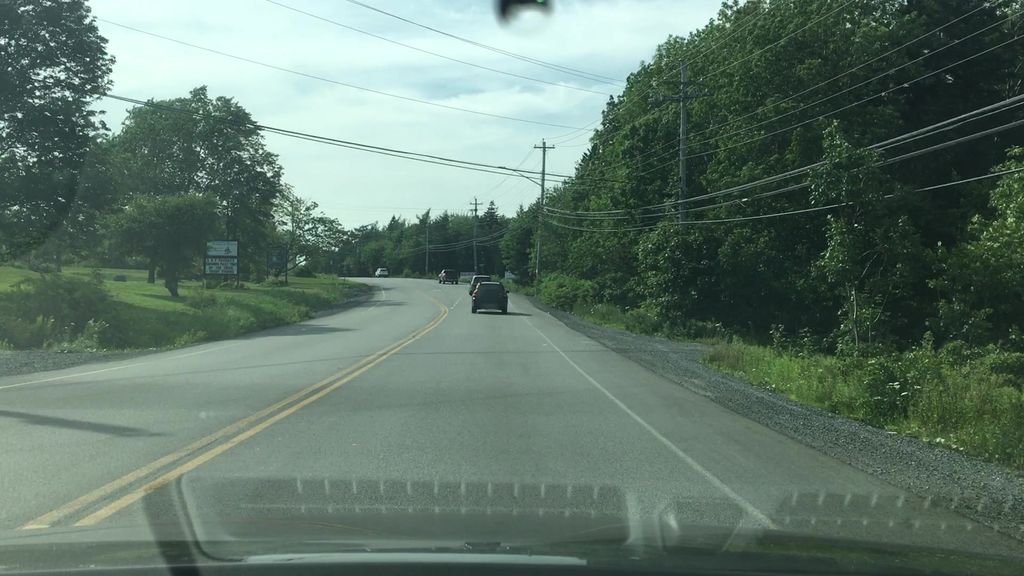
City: halifax